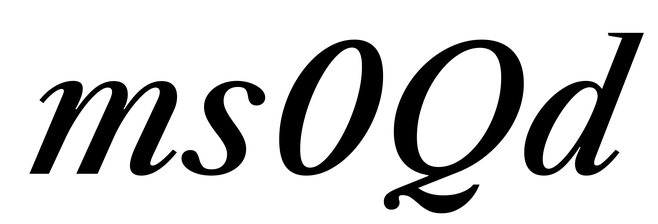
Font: LibreCaslonText-Italic_Medium_Italic